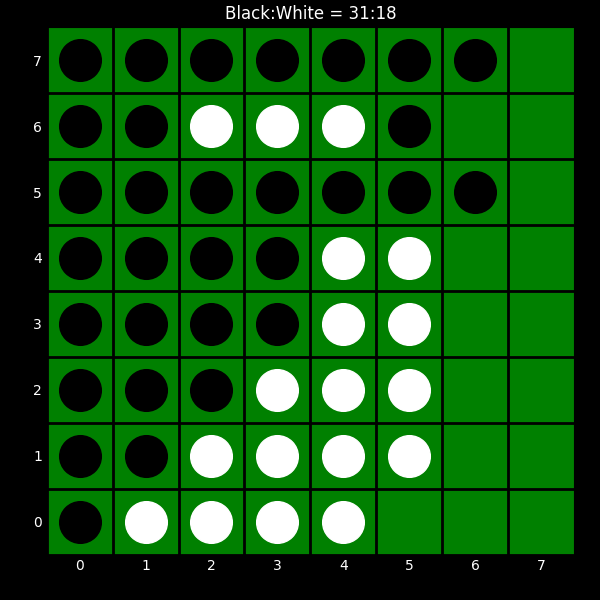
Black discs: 31
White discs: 18